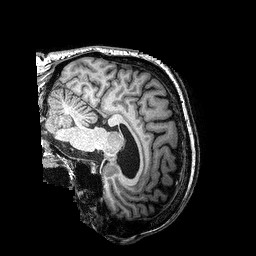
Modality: T1w
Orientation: sagittal
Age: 52
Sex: male
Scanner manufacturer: siemens
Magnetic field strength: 3 T
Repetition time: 2.25 s
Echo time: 0.00452 s